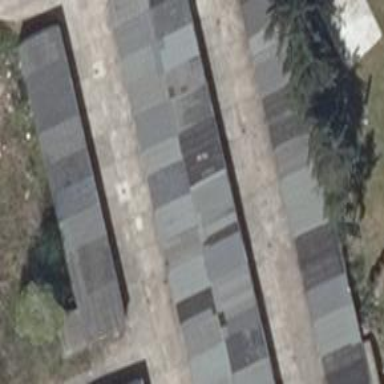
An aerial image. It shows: Group of garages.